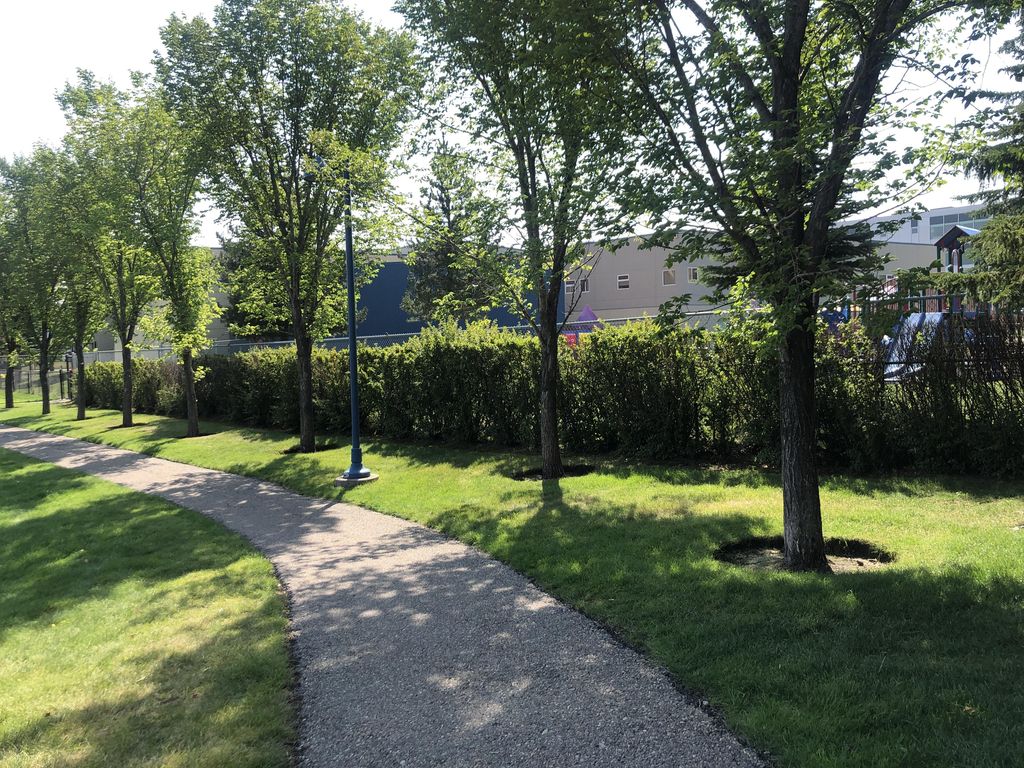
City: calgary